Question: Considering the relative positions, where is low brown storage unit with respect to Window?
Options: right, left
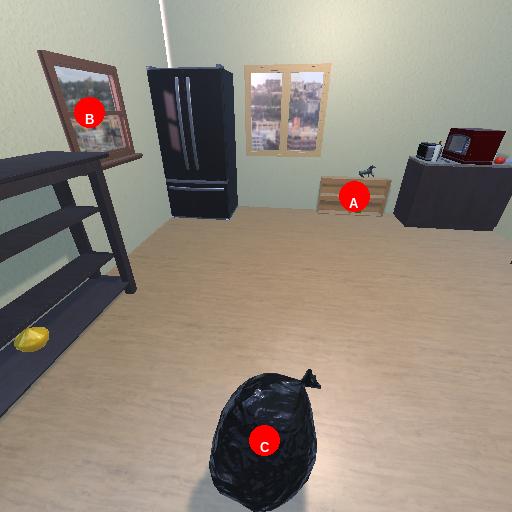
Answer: right